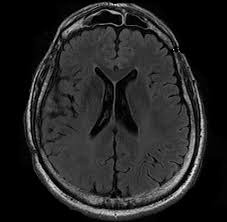
Label: notumor